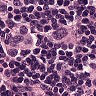
Metastatic tissue present: yes